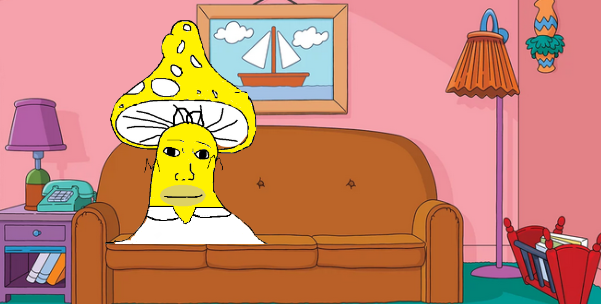
Label: 5_Wojak_with_Background